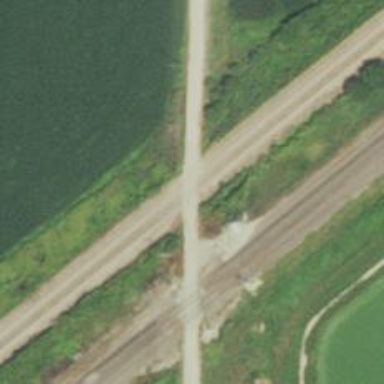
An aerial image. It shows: Level crossing with saltire markings.